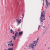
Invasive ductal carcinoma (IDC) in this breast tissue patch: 1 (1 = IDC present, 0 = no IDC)